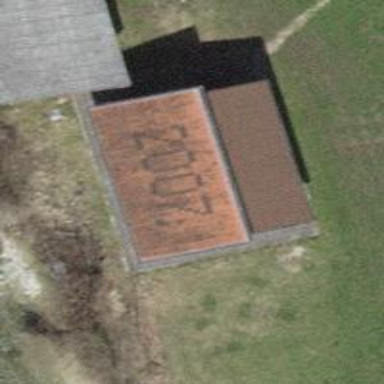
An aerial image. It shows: Shed.